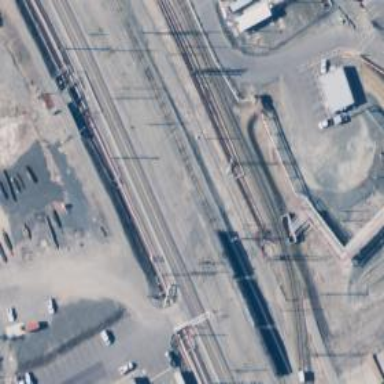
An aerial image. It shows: Railway spur service.